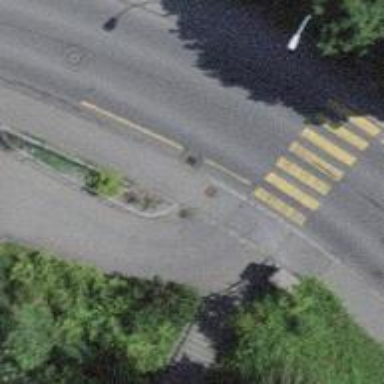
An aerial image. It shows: Unmarked road crossing.